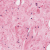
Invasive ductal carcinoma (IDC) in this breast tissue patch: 0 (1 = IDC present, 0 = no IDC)